Aerial crown-view tile of a tropical tree (Barro Colorado Island, Panama), acquired 20250414:
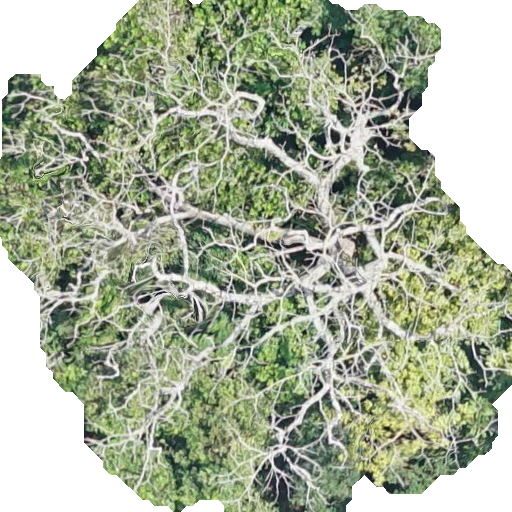
Species: Pseudobombax septenatum
GBIF accepted scientific name: Pseudobombax septenatum
Crown area: 308.845 m²